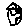
Label: house